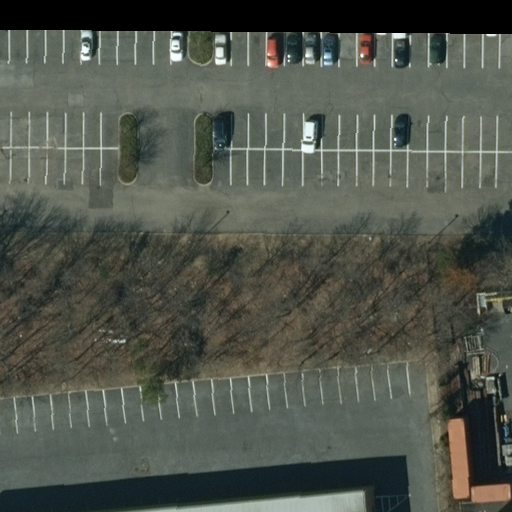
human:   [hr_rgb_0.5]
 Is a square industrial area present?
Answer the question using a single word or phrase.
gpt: no

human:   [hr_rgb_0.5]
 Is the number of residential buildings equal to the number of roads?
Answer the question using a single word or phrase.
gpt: no

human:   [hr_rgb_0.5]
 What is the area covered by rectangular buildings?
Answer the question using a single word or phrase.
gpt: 176m2

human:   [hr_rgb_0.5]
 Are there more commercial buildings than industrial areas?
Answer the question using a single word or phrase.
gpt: no

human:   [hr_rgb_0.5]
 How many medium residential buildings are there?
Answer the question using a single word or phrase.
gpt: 0

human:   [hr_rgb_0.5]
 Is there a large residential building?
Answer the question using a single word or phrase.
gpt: no

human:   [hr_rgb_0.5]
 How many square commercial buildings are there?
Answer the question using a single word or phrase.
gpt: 0

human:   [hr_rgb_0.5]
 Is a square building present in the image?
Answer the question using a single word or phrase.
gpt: no

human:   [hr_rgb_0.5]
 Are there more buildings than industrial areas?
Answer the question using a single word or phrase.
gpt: no

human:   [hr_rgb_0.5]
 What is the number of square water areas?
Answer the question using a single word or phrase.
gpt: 0

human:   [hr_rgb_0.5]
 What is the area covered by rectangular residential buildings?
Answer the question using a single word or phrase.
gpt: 0m2

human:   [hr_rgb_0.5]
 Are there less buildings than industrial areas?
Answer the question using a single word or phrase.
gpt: no

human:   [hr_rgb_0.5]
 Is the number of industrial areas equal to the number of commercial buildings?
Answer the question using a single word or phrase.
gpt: yes

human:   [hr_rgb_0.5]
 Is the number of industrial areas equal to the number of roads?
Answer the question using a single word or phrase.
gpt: yes

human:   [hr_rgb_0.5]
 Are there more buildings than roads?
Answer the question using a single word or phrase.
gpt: no

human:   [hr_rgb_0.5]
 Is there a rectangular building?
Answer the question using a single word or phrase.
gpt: yes

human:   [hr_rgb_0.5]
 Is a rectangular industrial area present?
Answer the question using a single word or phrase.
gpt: yes

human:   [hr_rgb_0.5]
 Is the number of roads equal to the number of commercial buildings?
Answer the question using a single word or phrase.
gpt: yes

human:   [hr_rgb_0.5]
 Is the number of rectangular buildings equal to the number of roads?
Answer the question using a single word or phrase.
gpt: yes

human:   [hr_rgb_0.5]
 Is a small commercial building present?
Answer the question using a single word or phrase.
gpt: no

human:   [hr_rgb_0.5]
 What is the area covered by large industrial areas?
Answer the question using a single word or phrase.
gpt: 10623m2

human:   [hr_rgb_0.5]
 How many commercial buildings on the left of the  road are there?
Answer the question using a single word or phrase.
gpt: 0

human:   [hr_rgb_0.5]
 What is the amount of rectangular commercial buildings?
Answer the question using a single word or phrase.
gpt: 1

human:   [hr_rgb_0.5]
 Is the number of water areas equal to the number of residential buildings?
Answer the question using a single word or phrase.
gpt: yes

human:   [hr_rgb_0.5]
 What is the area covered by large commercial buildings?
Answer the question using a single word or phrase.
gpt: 0m2

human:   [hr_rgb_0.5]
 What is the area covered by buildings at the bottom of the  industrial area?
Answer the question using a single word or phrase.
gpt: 0m2

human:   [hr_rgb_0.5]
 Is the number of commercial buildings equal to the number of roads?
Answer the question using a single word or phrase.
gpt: yes

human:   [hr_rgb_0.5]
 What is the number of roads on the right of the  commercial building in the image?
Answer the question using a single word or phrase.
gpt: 0

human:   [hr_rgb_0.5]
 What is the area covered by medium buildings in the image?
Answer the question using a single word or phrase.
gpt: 176m2

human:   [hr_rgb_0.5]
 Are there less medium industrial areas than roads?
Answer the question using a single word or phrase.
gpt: yes

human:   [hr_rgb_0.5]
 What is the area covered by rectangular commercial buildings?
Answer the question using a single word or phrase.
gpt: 176m2

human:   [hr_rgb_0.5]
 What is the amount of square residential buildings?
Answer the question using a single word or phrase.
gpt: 0

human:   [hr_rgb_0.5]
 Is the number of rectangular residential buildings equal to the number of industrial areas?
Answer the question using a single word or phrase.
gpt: no

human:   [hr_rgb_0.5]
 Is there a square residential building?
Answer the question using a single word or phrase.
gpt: no

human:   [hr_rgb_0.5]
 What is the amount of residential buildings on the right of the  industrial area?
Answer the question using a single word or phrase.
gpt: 0

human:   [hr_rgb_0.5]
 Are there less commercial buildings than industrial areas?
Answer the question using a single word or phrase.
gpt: no